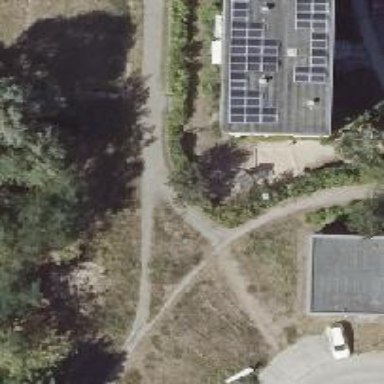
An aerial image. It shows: Dirt footway.